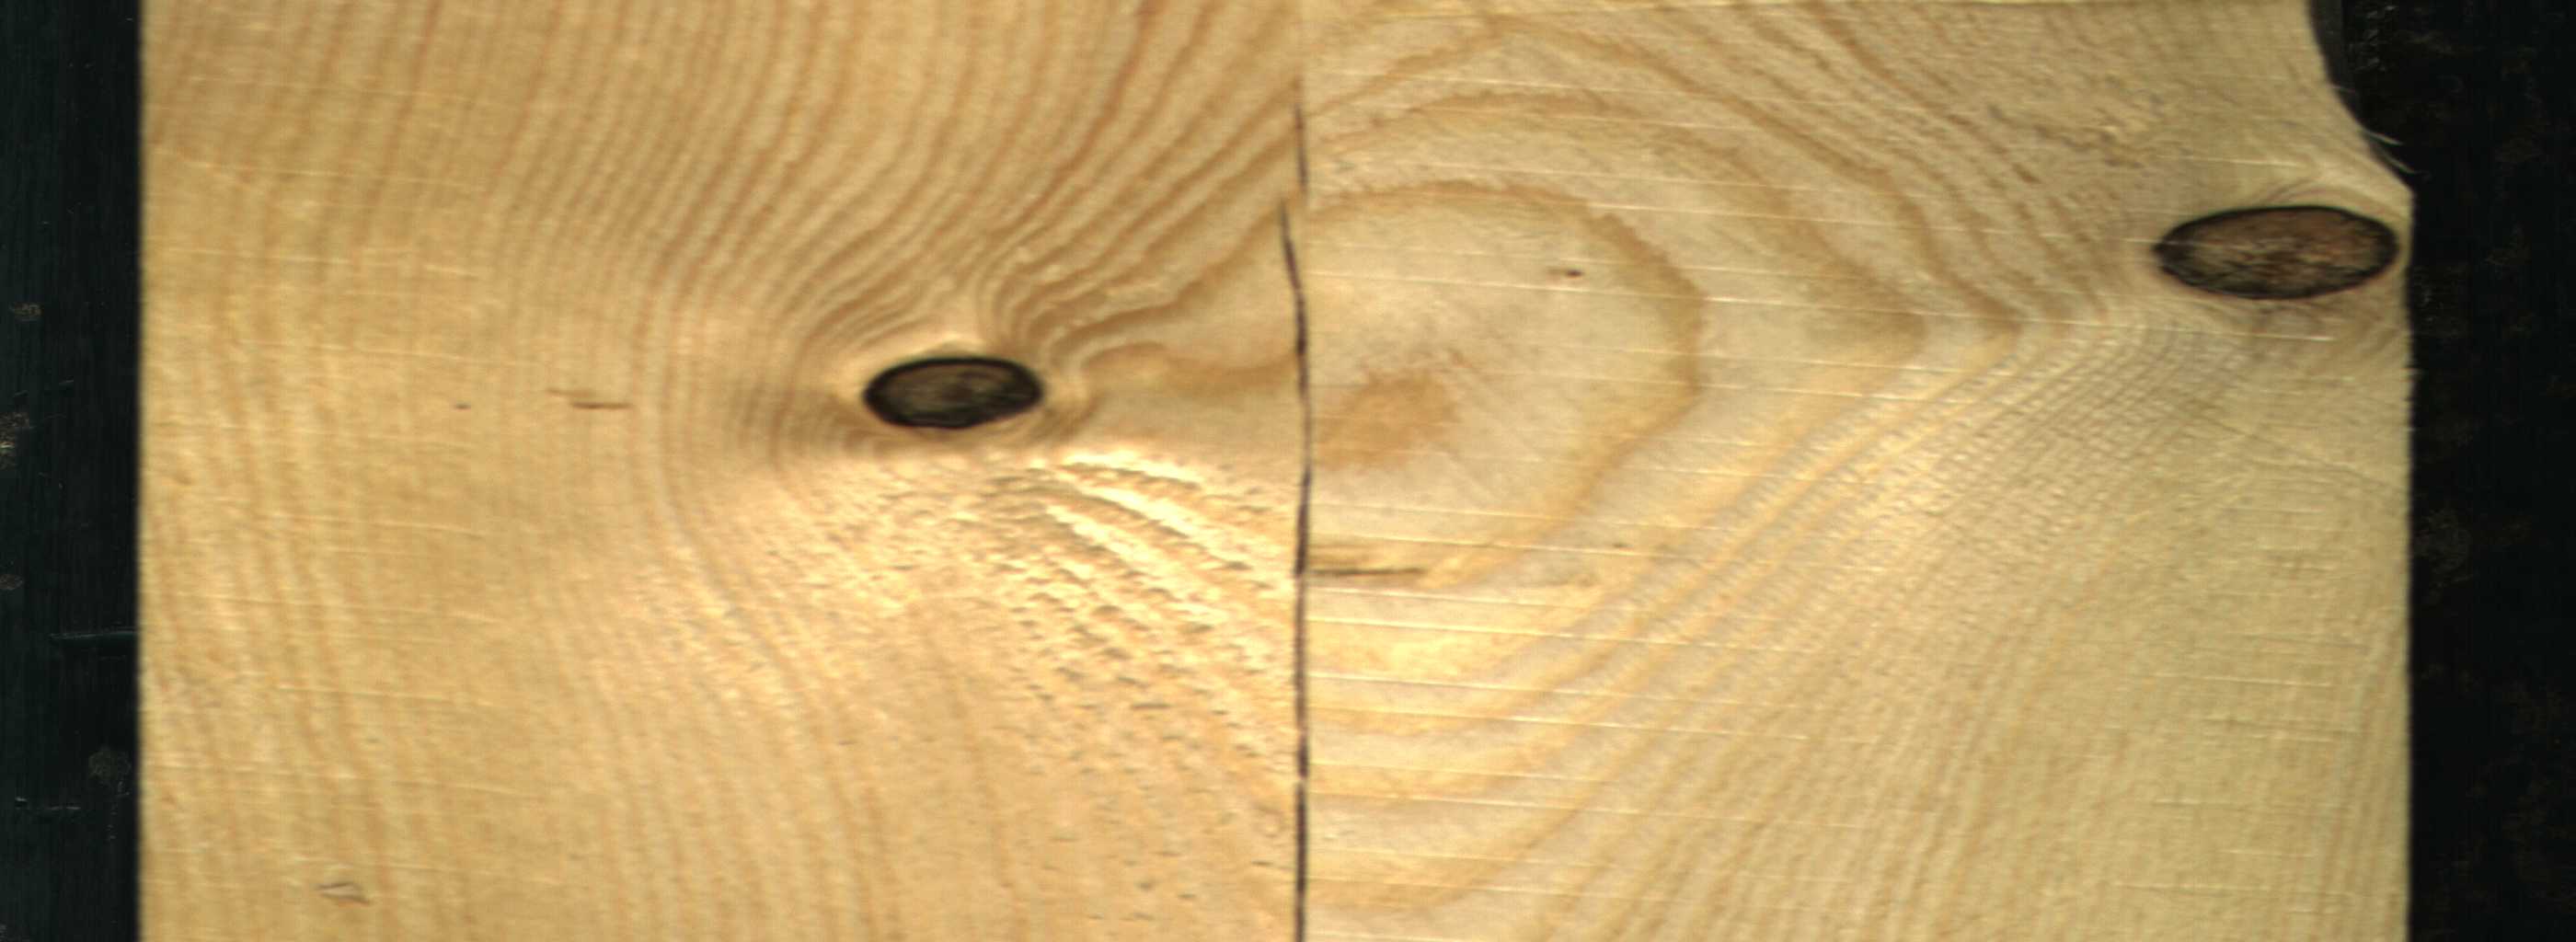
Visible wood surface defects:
Crack
Crack
Knot_missing
Dead_Knot
Dead_Knot